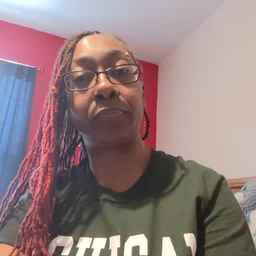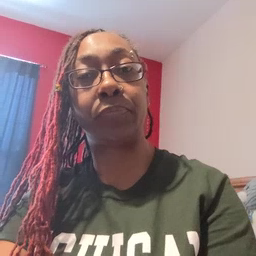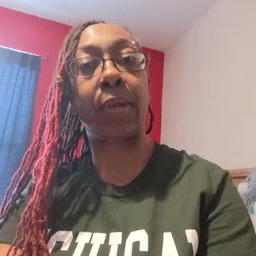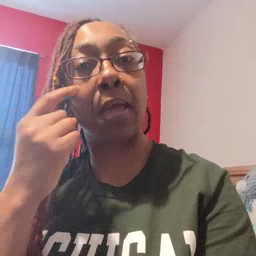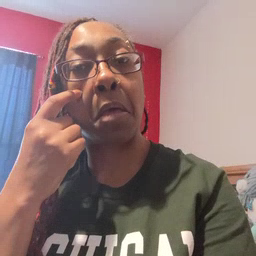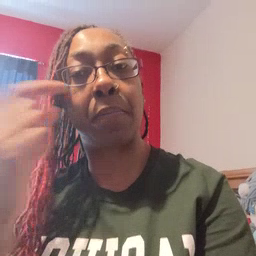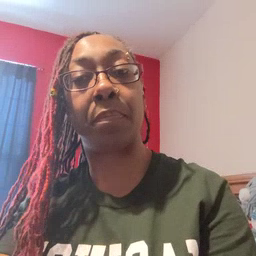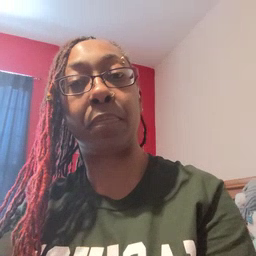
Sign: eye